Field crop: maize
Growth stage: 2
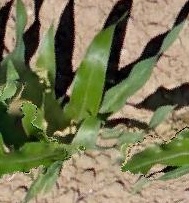
Species: maize